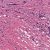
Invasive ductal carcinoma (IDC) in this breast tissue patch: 1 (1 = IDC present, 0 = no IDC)